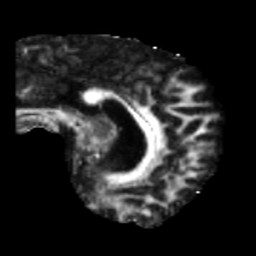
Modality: FA
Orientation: sagittal
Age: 49
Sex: male
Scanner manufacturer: siemens
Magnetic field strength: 3 T
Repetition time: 5.47 s
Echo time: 0.0854 s